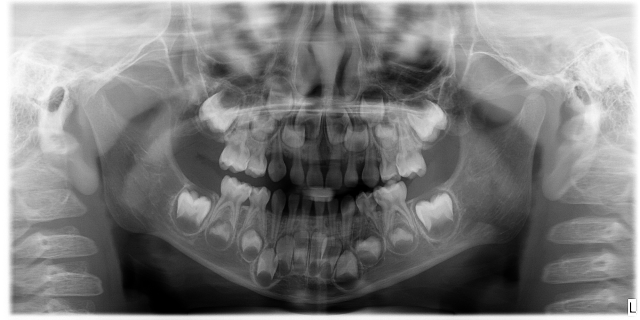
child